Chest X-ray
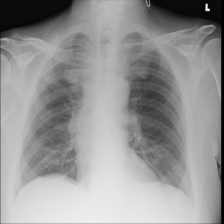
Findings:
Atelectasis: negative
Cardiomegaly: negative
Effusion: negative
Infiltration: negative
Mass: negative
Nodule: negative
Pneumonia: negative
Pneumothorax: negative
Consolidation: negative
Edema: negative
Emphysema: negative
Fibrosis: negative
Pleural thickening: negative
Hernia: negative